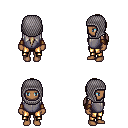
a pixel art fantasy rpg character, female body template, human, dark skin, steel chest armor, gold greaves, white blonde ponytail hairstyle, chain hood, cloth bracers, four views (front, back, left, right), 2x2 character sprite sheet, small pixel art, hard edges, no anti-aliasing